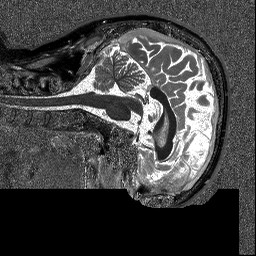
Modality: T1map
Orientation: sagittal
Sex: male